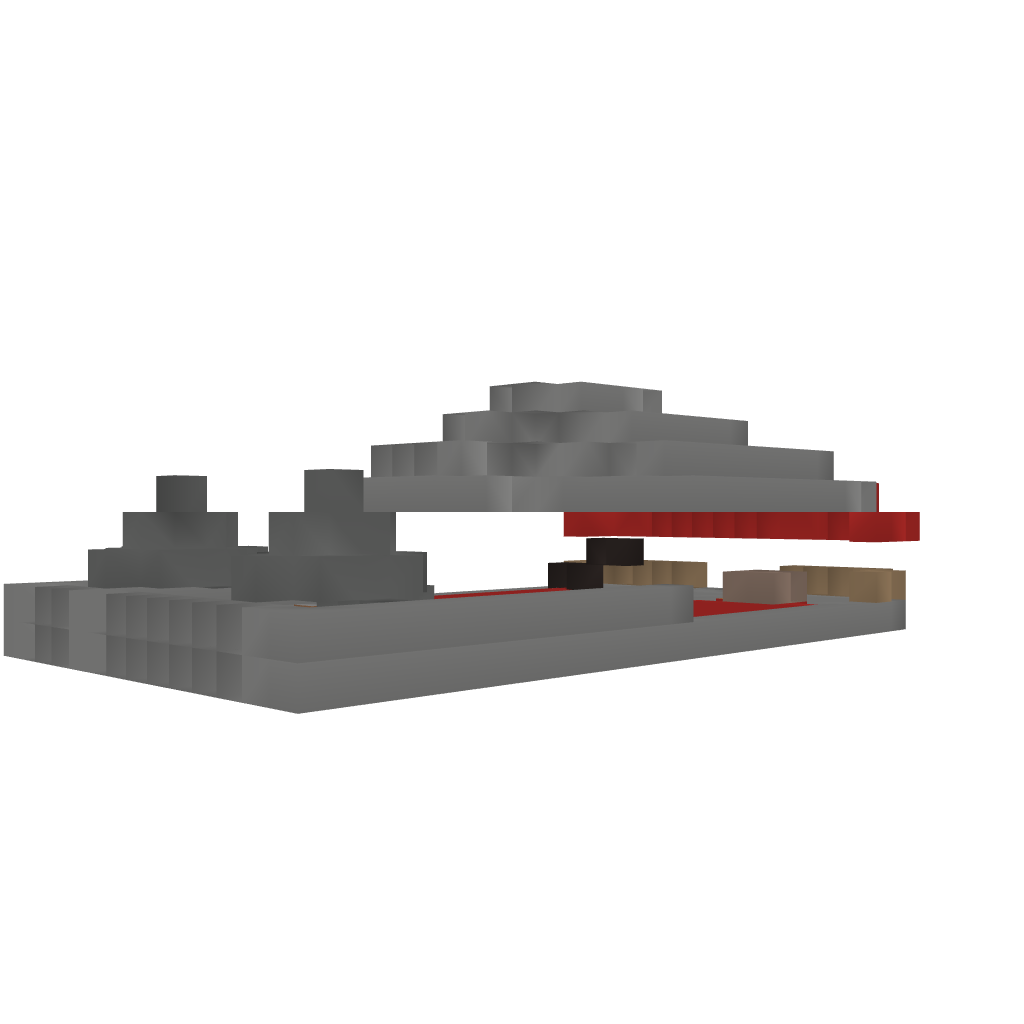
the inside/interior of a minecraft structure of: mansion